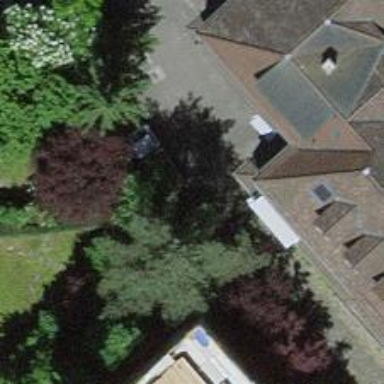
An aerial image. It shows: Driveway with surface of sett.